高一 · 立体几何学
如图, 在正四棱雉 $S-A B C D$ 中, $\mathrm{E}, \mathrm{M}, \mathrm{N}$ 分别是 $\mathrm{BC}, \mathrm{CD}, \mathrm{SC}$ 的中点, 动点 $\mathbf{P}$在线段 $\mathrm{MN}$ 上运动时, 下列四个结论: (1) $\mathrm{EP} \perp \mathrm{AC}$; (2)EP// BD; (3)EP// 平面 $\mathrm{SBD}$; (4)EP $\perp$平面 SAC，其中恒成立的为 ( )

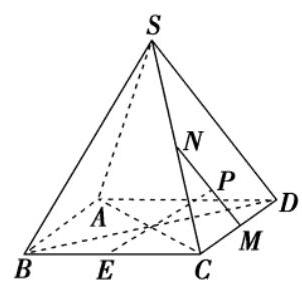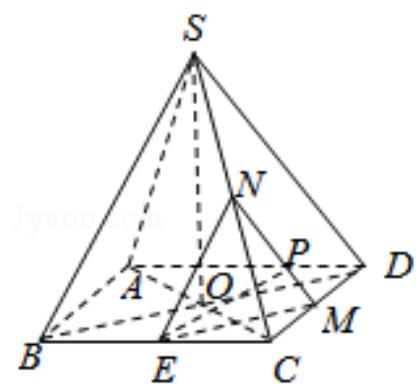
(1)(3)
B. (3)(4)
C. (1)2)
D. (2)(3)(4)
答案: A
解析: 【分析】

在(1)中: 由题意得 $\mathrm{AC} \perp$ 平面 $\mathrm{SBD}$, 从而平面 $\mathrm{EMN} /$ 平面 $\mathrm{SBD}$, 由此得到 $\mathrm{AC} \perp \mathrm{EP}$;在(2)中: 由异面直线的定义可知: $\mathrm{EP}$ 与 $\mathrm{BD}$ 是异面直线; 在(3)中: 由平面 $\mathrm{EMN} / /$ 平面 $\mathrm{SBD}$, 从而得到 $\mathrm{EP} / /$ 平面 $\mathrm{SBD}$; 在(4)中: 由已知得 $\mathrm{EM} \perp$ 平面 $\mathrm{SAC}$, 从而得到 $\mathrm{EP}$ 与平面 SAC 不垂直.

【详解】

如图所示，连接 $\mathrm{AC} 、 \mathrm{BD}$ 相交于点 $\mathrm{O}$, 连接 $\mathrm{EM}, \mathrm{EN}$.

在(1)中: 由正四棱雉 $\mathrm{S}-\mathrm{ABCD}$, 可得 $\mathrm{SO} \perp$ 底面 $\mathrm{ABCD}, \mathrm{AC} \perp \mathrm{BD}, \therefore \mathrm{SO} \perp \mathrm{AC}$.

$\because \mathrm{SO} \cap \mathrm{BD}=\mathrm{O}, \therefore \mathrm{AC} \perp$ 平面 $\mathrm{SBD}, \because \mathrm{E}, \mathrm{M}, \mathrm{N}$ 分别是 $\mathrm{BC}, \mathrm{CD}, \mathrm{SC}$ 的中点,

$\therefore \mathrm{EM} / / \mathrm{BD}, \mathrm{MN} / / \mathrm{SD}$, 而 $\mathrm{EM} \cap \mathrm{MN}=\mathrm{M}, \therefore$ 平面 $\mathrm{EMN} / /$ 平面 $\mathrm{SBD}$,

$\therefore \mathrm{AC} \perp$ 平面 $\mathrm{EMN}, \therefore \mathrm{AC} \perp \mathrm{EP}$. 故正确.

在(2)中: 由异面直线的定义可知: $\mathrm{EP}$ 与 $\mathrm{BD}$ 是异面直线, 不可能 $\mathrm{EP} / / \mathrm{BD}$, 因此不正确;

在(3)中: 由(1)可知平面 $\mathrm{EMN} / /$ 平面 $\mathrm{SBD}, \therefore \mathrm{EP} / /$ 平面 $\mathrm{SBD}$, 因此正确.

在(4)中: 由(1)同理可得: $\mathrm{EM} \perp$ 平面 $\mathrm{SAC}$,

若 $\mathrm{EP} \perp$ 平面 $\mathrm{SAC}$, 则 $\mathrm{EP} / / \mathrm{EM}$, 与 $\mathrm{EP} \cap \mathrm{EM}=\mathrm{E}$ 相矛盾,

因此当 $\mathrm{P}$ 与 $\mathrm{M}$ 不重合时, $\mathrm{EP}$ 与平面 SAC 不垂直. 即不正确.

$\therefore$ 恒成立的结论是: (1)(3).

故选: A.

【点睛】

本题考查了命题的真假判断与应用, 考查空问线面、面面的位置关系判定, 考查空间想象能力和思维能力，属于中档题.